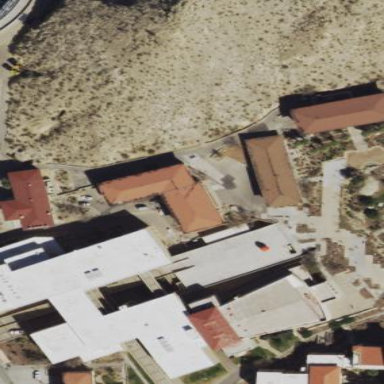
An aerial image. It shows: University building.